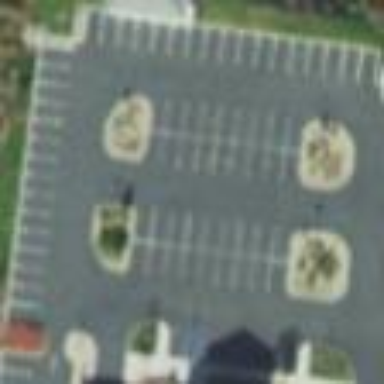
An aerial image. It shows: Paved parking area.